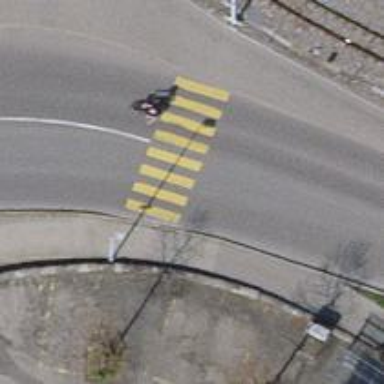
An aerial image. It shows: Asphalt footway with marked crossing.